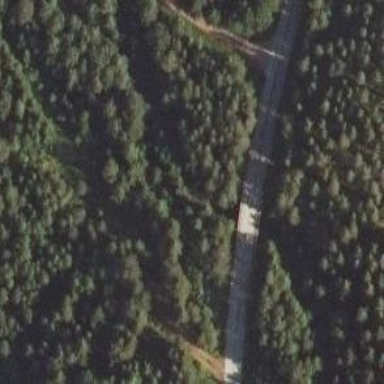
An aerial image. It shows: Asphalt tertiary road on bridge.